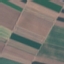
Label: AnnualCrop